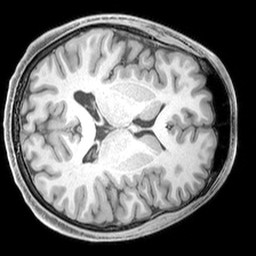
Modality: T1w
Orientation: axial
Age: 19
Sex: male
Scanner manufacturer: siemens
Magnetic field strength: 3 T
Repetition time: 2.3 s
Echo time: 0.00226 s